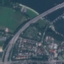
Label: Highway